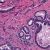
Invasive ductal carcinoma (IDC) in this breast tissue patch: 1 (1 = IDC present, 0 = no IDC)